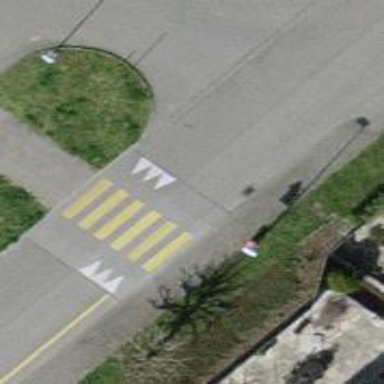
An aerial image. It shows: Bus stop with platform for public transport.